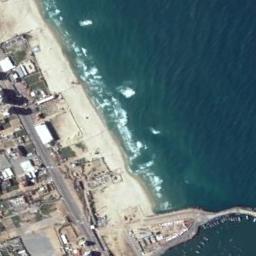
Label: beach